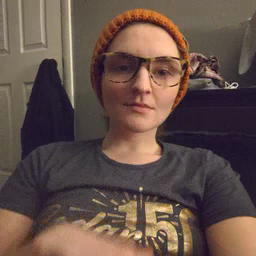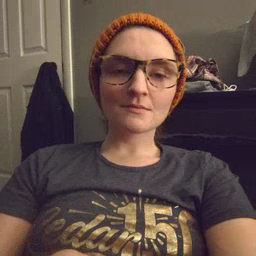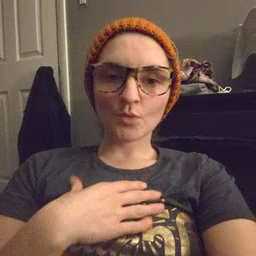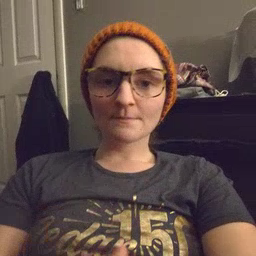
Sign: white